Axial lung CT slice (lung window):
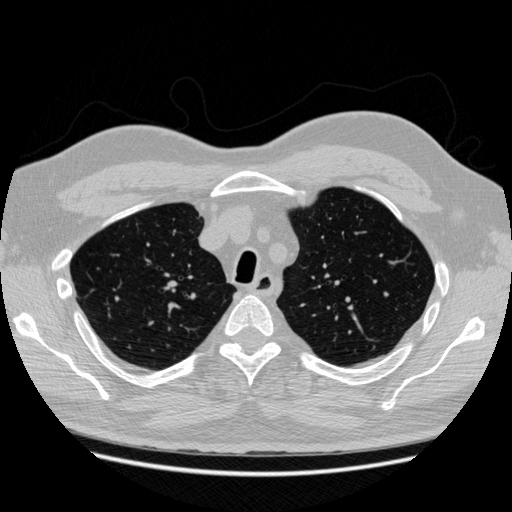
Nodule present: no